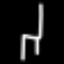
Label: chair